Question: [![enter image description here][1]][1]I have this dilemma of mine. I need to know how to get all the data, only the selected one with check in the datatables. Then it will be save in the database as an array per row with added data like id. In my example I have not yet added the form which is the very import part of the code. Please help me with this.. I want to save the data coming from the datatable as student_ID, Inst_id, Subject_code, School_year, Semester. Let's say if there are 4 classes selected then it will save in the database as four row data that includes all the mention field above. I think this one needs Javascript but I don't have the idea yet on how to do it. I'm using laravel 5.7 by the way.

Thank you very much for your response in this question.
this is the studentcontroller for enroll student
'''
public function enrollStudent(Request $request, $id=null){
$studentDetails = Students::find($id);
$classes = Classes::get();
return view('admin.enrollment.enroll_student')->with(compact('classes','studentDetails'));
}
'''
this is my enroll_student.blade.php
'''
@extends('layouts.adminLayout.admin_design')
@section('content')
<div id="content">
<div id="content-header">
<div id="breadcrumb"> <a href="#" title="Go to Home" class="tip-bottom"><i class="icon-home"></i> Home</a> <a href="#" class="current">Tables</a> </div>
<h1>Enrollment</h1>
</div>
<div class="container-fluid">
<hr>
<div class="row-fluid">
<div class="span12">
<div class="widget-box">
<div class="widget-title">
<span class="icon"> <i class="icon-info-sign"></i> </span>
<h5>Enroll Student</h5>
</div>
<div class="widget-content nopadding">
<form class="form-horizontal" method="post" action="{{ url('admin/enroll-student/'.$studentDetails->id)}}" name="edit_student" id="edit_student" novalidate="novalidate">
{{csrf_field()}}
<div class="control-group">
<label class="control-label">Student Id</label>
<div class="controls">
<input type="text" name="id" id="id" value="{{ $studentDetails->id}}" disabled>
<span class="input-group-btn" style="font-size:14px;" >&nbsp;&nbsp;&nbsp;&nbsp;School Year</span>&nbsp;&nbsp;
<input type="text" name="class_sy" id="class_sy" value="{{ $studentDetails->student_sy}}" disabled>
</div>
</div>
<div class="control-group">
<label class="control-label">Student Number</label>
<div class="controls">
<input type="text" name="stud_no" id="stud_no" value="{{ $studentDetails->stud_no}}" disabled>
<span class="input-group-btn" style="font-size:14px;" >&nbsp;&nbsp;&nbsp;&nbsp;&nbsp;&nbsp;&nbsp;&nbsp;Semester</span>&nbsp;&nbsp;
<input type="text" name="student_sem" id="student_sy" value="{{ $studentDetails->student_sem}}" disabled>
</div>
</div>
<div class="control-group">
<label class="control-label">Last Name</label>
<div class="controls">
<input type="text" name="lastname" id="lastname" value="{{ $studentDetails->lastname}}" disabled>
</div>
</div>
<div class="control-group">
<label class="control-label">First Name</label>
<div class="controls">
<input type="text" name="firstname" id="firstname" value="{{ $studentDetails->firstname}}" disabled>
</div>
</div>
<div class="control-group">
<label class="control-label">Course</label>
<div class="controls">
<select name="course" id="course" style="width:220px;" selected disabled>
<option @if($studentDetails->course=="ABE") selected @endif value="ABE">ABE</option>
<option @if($studentDetails->course=="BEED") selected @endif value="BEED">BEED</option>
<option @if($studentDetails->course=="BSED") selected @endif value="BSED">BSED</option>
<option @if($studentDetails->course=="BSA") selected @endif value="BSA">BSA</option>
</select>
</div>
</div>
<div class="form-actions">
<input type="submit" value="Enroll Classes on Student" class="btn btn-success">
</div>
</form>
</div>
</div>
<div class="widget-box">
<div class="widget-title">
<span class="icon">
<input type="checkbox" id="title-checkbox" name="title-checkbox" />
</span>
<h5>Select Filtered Classes</h5>
</div>
<div class="widget-content nopadding">
<table class="table table-bordered data-table">
<thead>
<tr>
<th><i class="icon-resize-vertical"></i></th>
<th>ID</th>
<th>Inst ID</th>
<th>Subj ID</th>
<th>SubjCode</th>
<th>A.Y.</th>
<th>Sem</th>
<th>Start Time</th>
<th>End Time</th>
<th>Section</th>
<th>Days</th>
<th>Room</th>
</tr>
</thead>
<tbody>
@foreach($classes as $class)
<tr class="gradeX">
<td><input type="checkbox"></td>
<td>{{$class->id}}</td>
<td>{{$class->inst_id}}</td>
<td>{{$class->subj_id}}</td>
<td>{{$class->subj_code}}</td>
<td>{{$class->class_sy}}
<td>{{$class->class_sem}}
<td>{{$class->class_starttime}}
<td>{{$class->class_endtime}}
<td>{{$class->section}}
<td>{{$class->days}}
<td>{{$class->room}}
</td>
</tr>
@endforeach
</tbody>
</table>
</div>
</div>
</div>
</div>
</div>
</div>
@endsection
'''
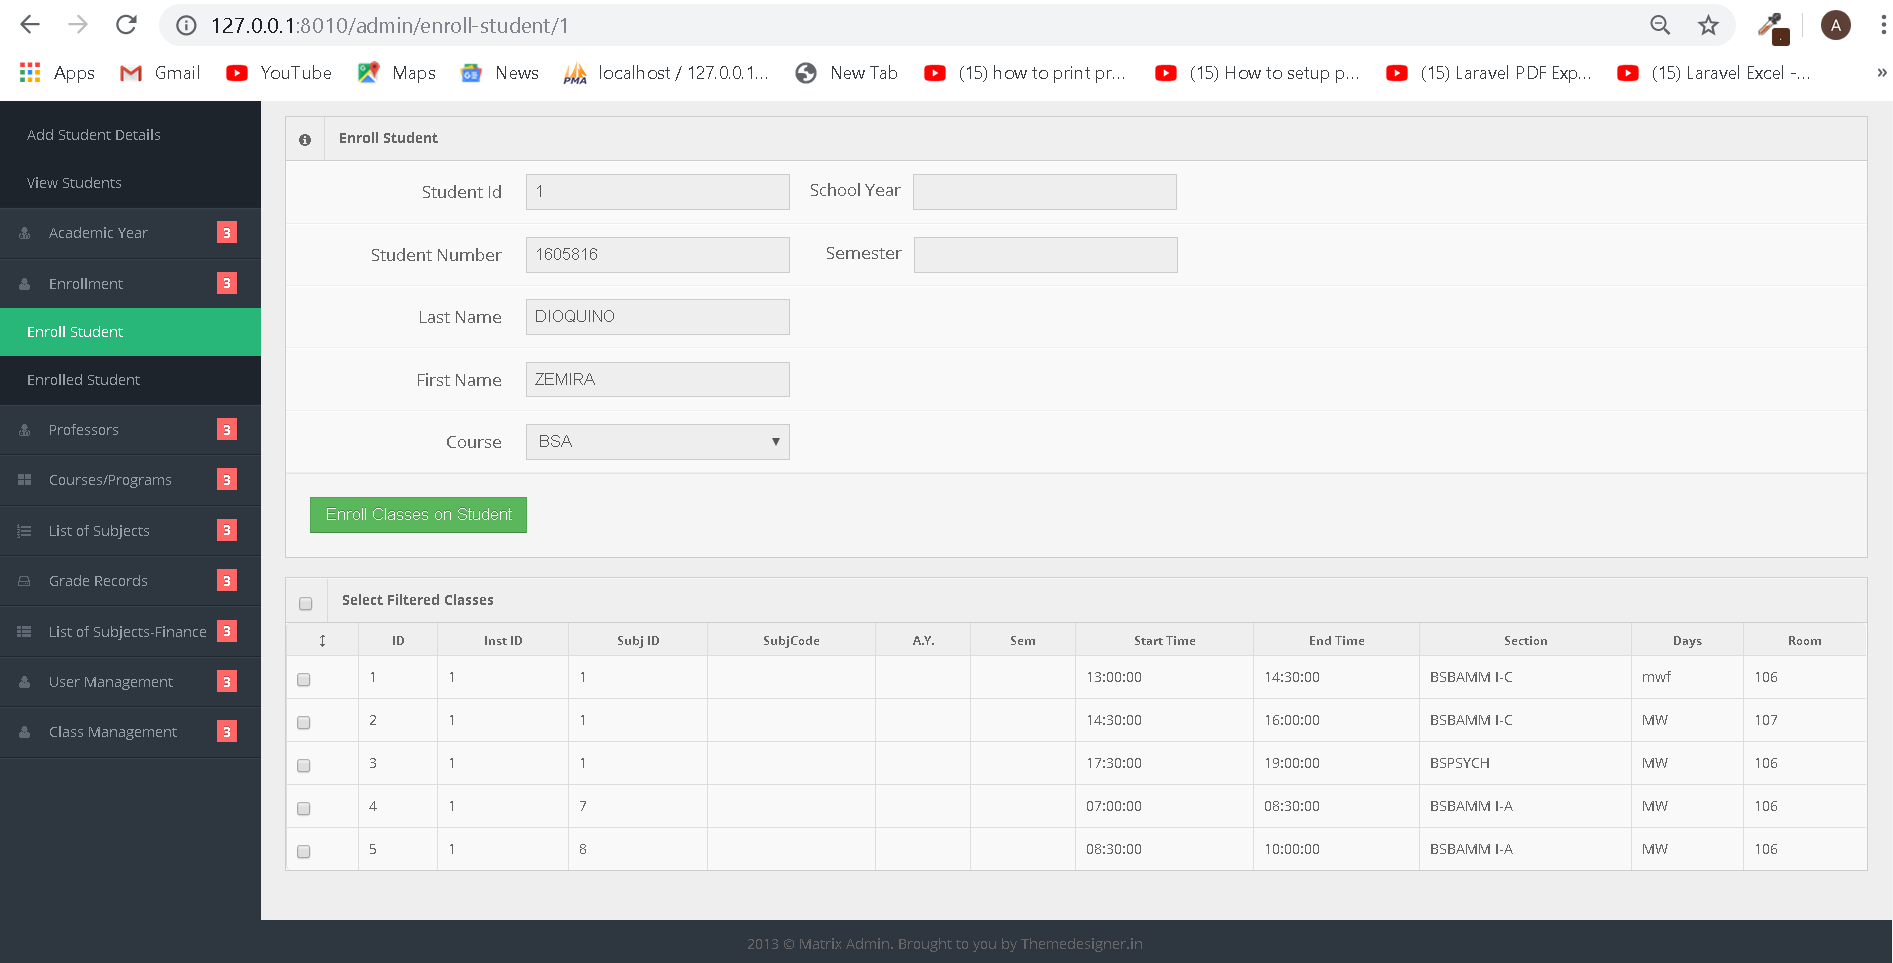
Answer: In my opinion, you do not have to use javascript. As an easy way, you can add a clue to your checkboxes, like
'''
@foreach($classes as $class)
<tr class="gradeX">
<td><input type="checkbox" name="selected_classes[]" value="{{ $class->id }}"></td>
....
'''
In server side you just need to use 'REPLACE INTO'. Thanks to laravel for provide 'updateOrCreate' which is perfect for here.
'''
foreach($request->selected_classes as $selected_class){
App\Enrollment::updateOrCreate(
['class_id'=> $selected_class, 'student_id'=>$student_id],
['update_at' => time()]
);
}
'''
Hope it would help you.